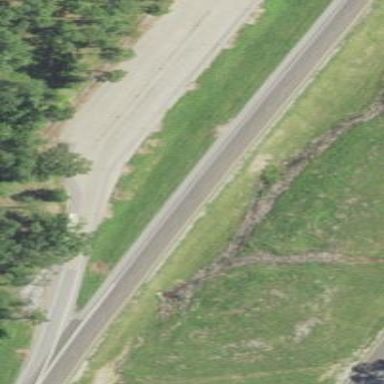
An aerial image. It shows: Rest area on the road.